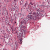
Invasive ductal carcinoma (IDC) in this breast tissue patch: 1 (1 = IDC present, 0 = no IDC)